Question: I want to implement a dialog having multiple images, which will be shown on clicking an image.
What's this thing shown in red bounded area in this image?

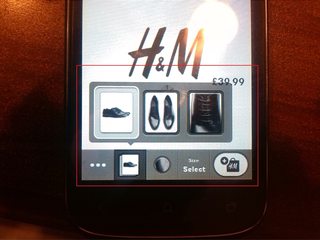
Answer: that is quick action bar see here
<URL>
and
<URL>